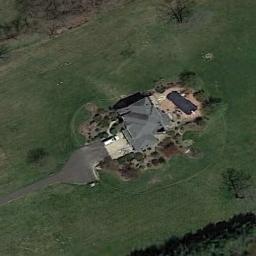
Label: sparse_residential